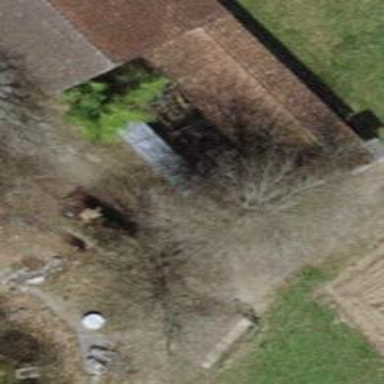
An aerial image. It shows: Garage.